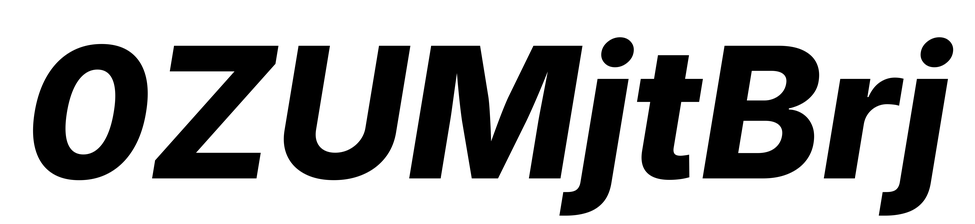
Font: Inter-Italic_ExtraBold_Italic